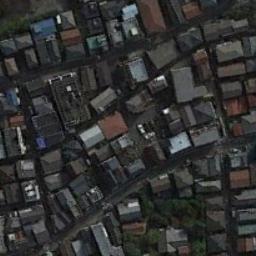
Label: residential